Question: I have this query in my program, when I do some sorting with select count(*) field from the query, I dont know why, it very slow when running that query.
The problem is when i do some ordering from 'posts_count', it run more slower than i do ordering with the other field.
Here's the query:
'select 'tags'.*, (select count(*) from 'posts' inner join 'post_tag' on 'posts'.'id' = 'post_tag'.'post_id' where 'tags'.'id' = 'post_tag'.'tag_id') as 'posts_count' from 'tags' order by 'posts_count' asc limit 15 offset 0;'
Here's the execution time :

Please someone help me to improve this query , Thank you.
What i expect is the query can be run faster.
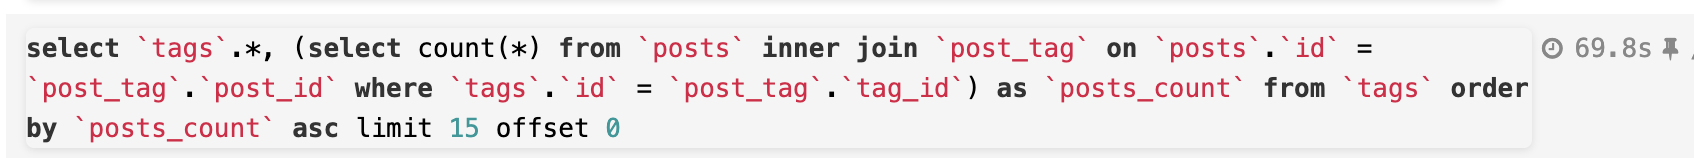
Answer: '''
SELECT t.*, COUNT(*) AS count
FROM tags AS t
LEFT OUTER JOIN post_tag AS pt ON t.id = pt.tag_id
GROUP BY t.id
ORDER BY count ASC LIMIT 15 OFFSET 0;
'''
You should make sure 'post_tag' has an index starting with the 'tag_id' column. You didn't include your table definition in your question, so I must assume the index is there. If the primary key starts with 'tag_id', that's okay too.
You don't need to join to 'posts', if I can assume that a row exists in 'post_tag' means it must reference an existing row in 'posts'. You can get the information you need only by joining to 'post_tag'.